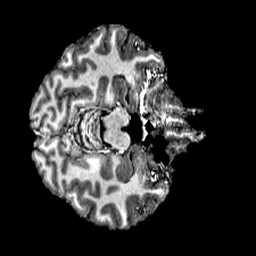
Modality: T1w
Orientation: axial
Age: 25
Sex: female
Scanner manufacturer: siemens
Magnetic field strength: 6.98 T
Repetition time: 6 s
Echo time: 0.00302 s